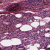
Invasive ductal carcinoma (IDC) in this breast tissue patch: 0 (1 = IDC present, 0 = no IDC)